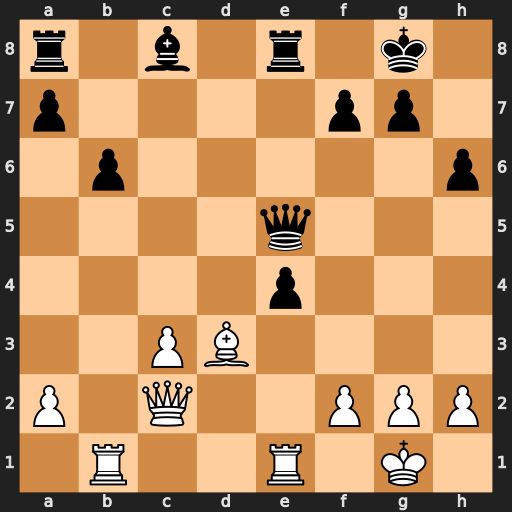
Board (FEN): r1b1r1k1/p4pp1/1p5p/4q3/4p3/2PB4/P1Q2PPP/1R2R1K1
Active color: w
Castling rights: -
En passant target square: -
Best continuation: Rxe4 Bd7 Rxe5